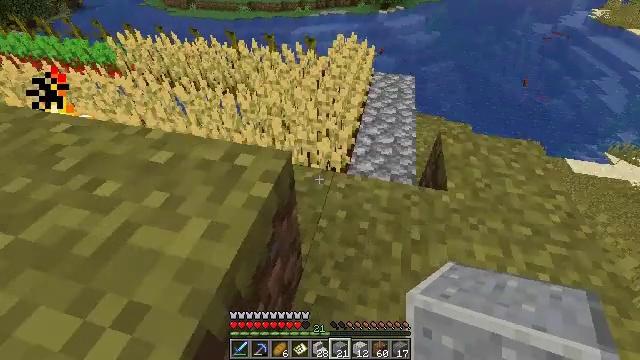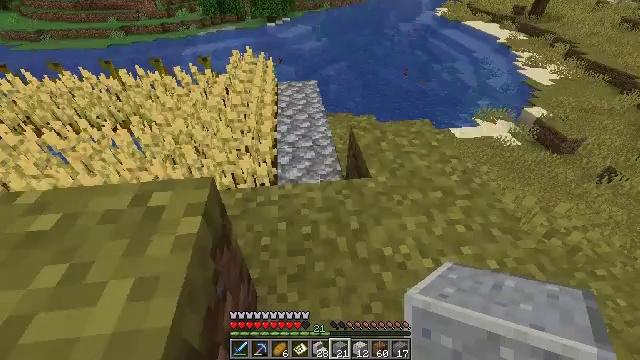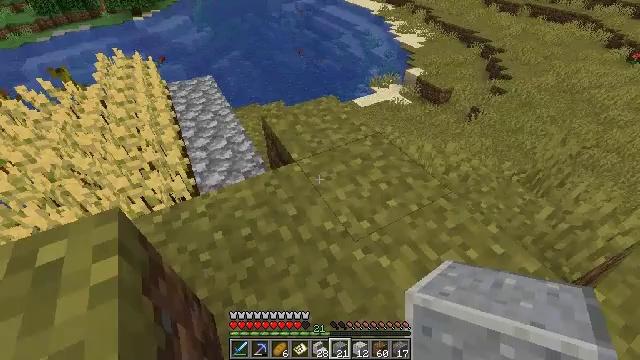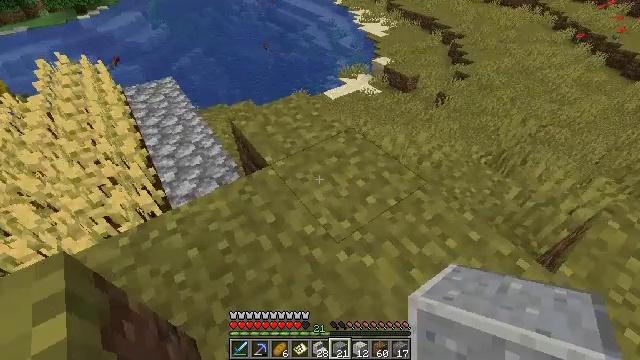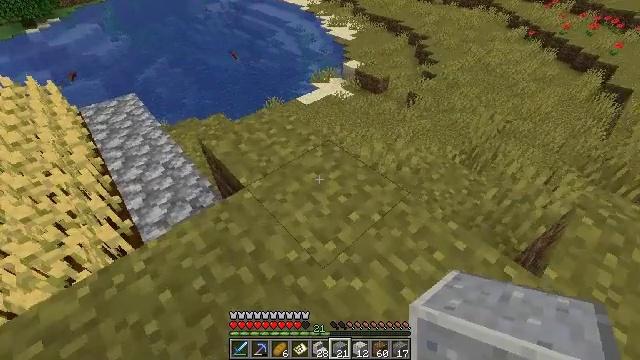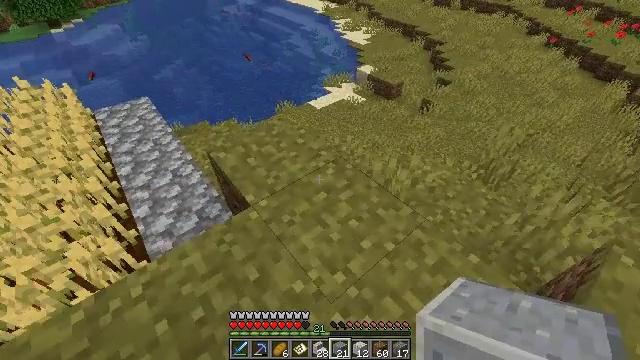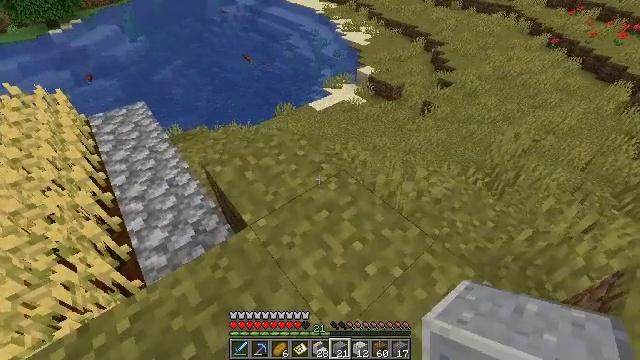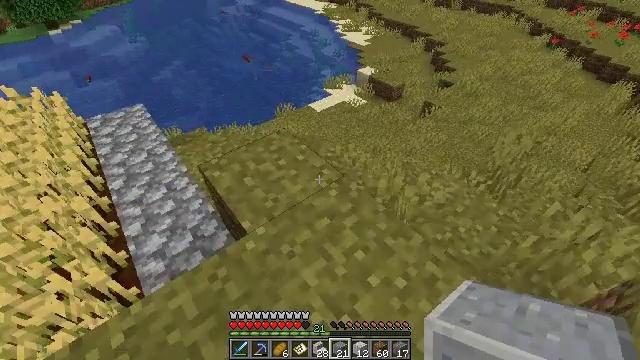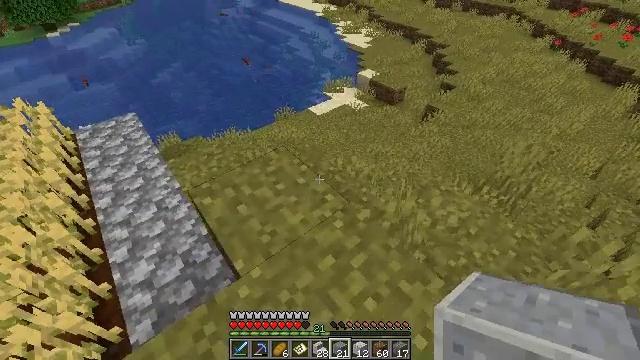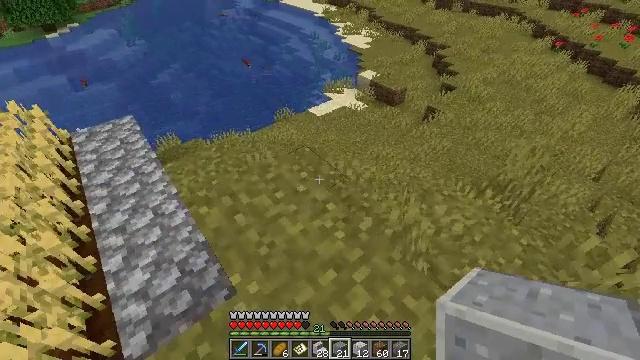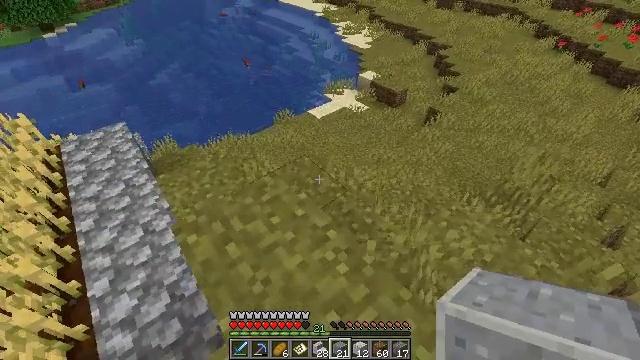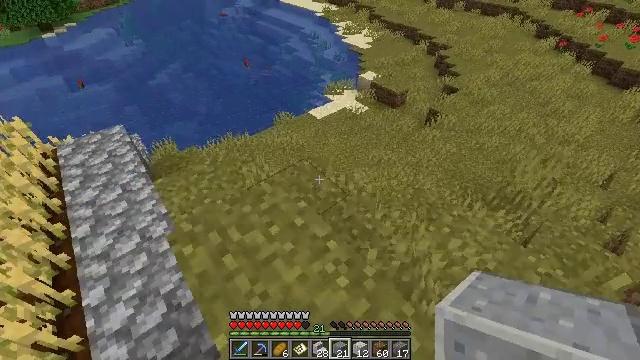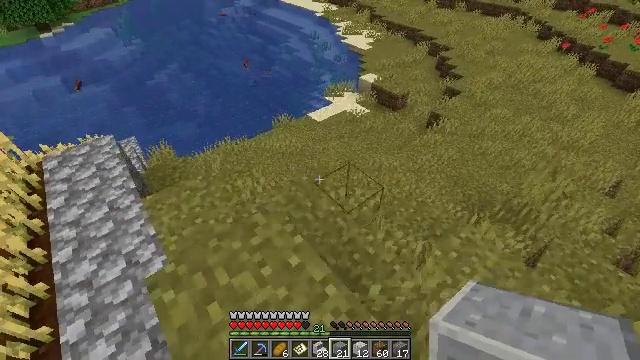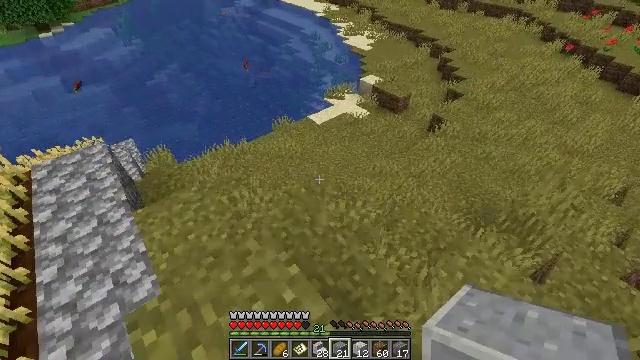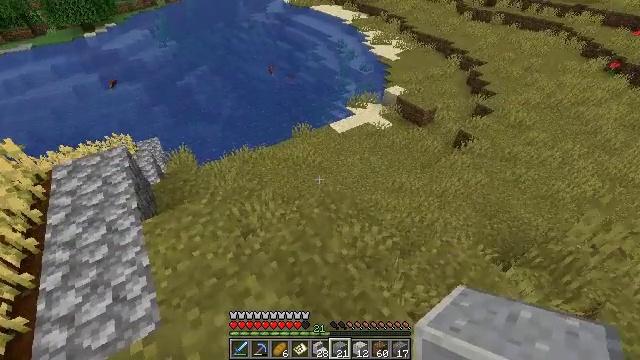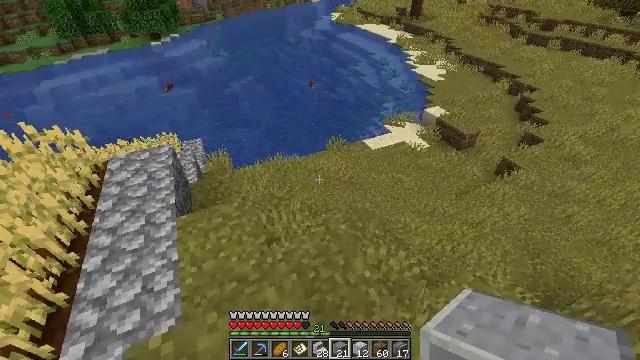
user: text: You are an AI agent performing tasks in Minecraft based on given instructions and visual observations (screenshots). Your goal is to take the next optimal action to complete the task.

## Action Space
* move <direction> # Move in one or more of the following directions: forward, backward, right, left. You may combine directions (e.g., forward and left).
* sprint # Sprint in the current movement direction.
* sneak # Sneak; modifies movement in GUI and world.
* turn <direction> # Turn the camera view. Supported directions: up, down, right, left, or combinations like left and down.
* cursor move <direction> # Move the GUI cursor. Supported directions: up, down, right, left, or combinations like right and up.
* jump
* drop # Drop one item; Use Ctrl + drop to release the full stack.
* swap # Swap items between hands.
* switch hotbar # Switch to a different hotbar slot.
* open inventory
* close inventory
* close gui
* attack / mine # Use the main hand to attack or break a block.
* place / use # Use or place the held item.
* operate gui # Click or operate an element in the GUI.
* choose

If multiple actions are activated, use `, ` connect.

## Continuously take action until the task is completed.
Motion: motion action
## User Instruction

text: Mine polished andesite from a structure.
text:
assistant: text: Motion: turn right and up
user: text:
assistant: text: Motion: turn right and down
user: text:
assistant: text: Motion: move forward, turn right and down
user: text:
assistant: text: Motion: move forward, turn right
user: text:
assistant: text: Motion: move forward, turn left
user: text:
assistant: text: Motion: move forward
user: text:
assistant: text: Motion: move forward
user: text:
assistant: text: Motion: move forward
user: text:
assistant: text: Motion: move forward
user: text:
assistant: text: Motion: move forward
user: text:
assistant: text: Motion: move forward
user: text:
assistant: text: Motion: move forward
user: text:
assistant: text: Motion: move forward
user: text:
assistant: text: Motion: move forward, turn left and up
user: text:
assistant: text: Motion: turn left and up
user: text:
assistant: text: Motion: turn left and up
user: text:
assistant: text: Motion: turn left
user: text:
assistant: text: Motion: no_op
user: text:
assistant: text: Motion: turn up
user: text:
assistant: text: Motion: turn up
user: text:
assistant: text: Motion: turn left
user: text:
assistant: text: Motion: turn left and up
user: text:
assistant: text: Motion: turn left and up
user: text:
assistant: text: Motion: turn left and up
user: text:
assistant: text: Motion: turn left and up
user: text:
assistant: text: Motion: turn left and up
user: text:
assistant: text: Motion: turn left and up
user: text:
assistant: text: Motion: turn left and up
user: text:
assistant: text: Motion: turn left and up
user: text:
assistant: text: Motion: move forward, turn left